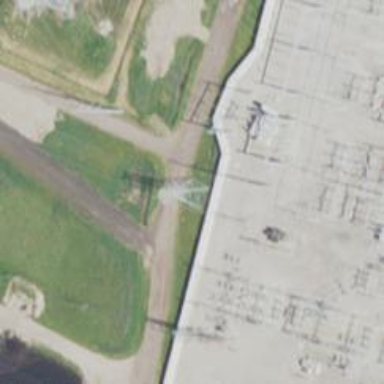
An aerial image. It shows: Power tower.